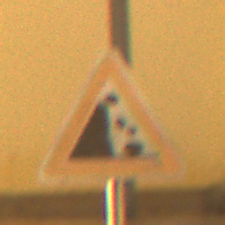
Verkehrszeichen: SteinschlagLinks
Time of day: Night
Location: Outdoor (Urban)
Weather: Clear
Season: NotSpecified
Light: Artificial